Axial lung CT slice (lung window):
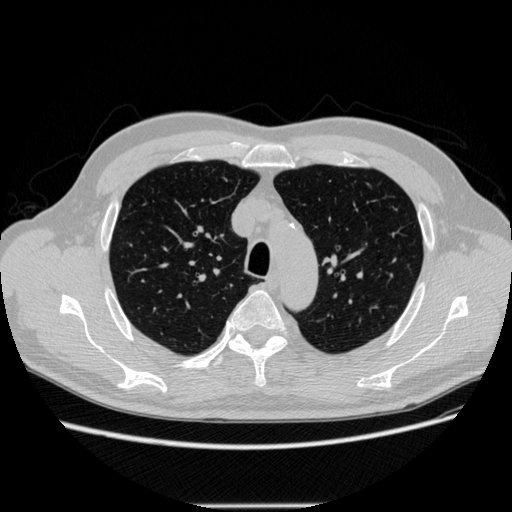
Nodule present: no